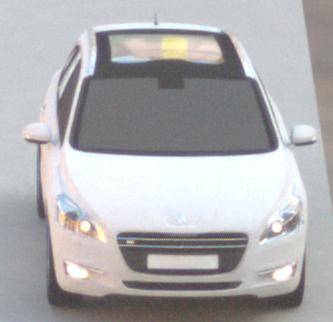
Make: Peugeot
Model: 508 SW 120 VTi
Detailed model: 508 (I) SW
Model produced from: 2011/03
Model produced until: 2014/05
Doors: 5
Color: white
Road condition: dry road
Daytime: sunrise or sunset
Contrast: low contrast